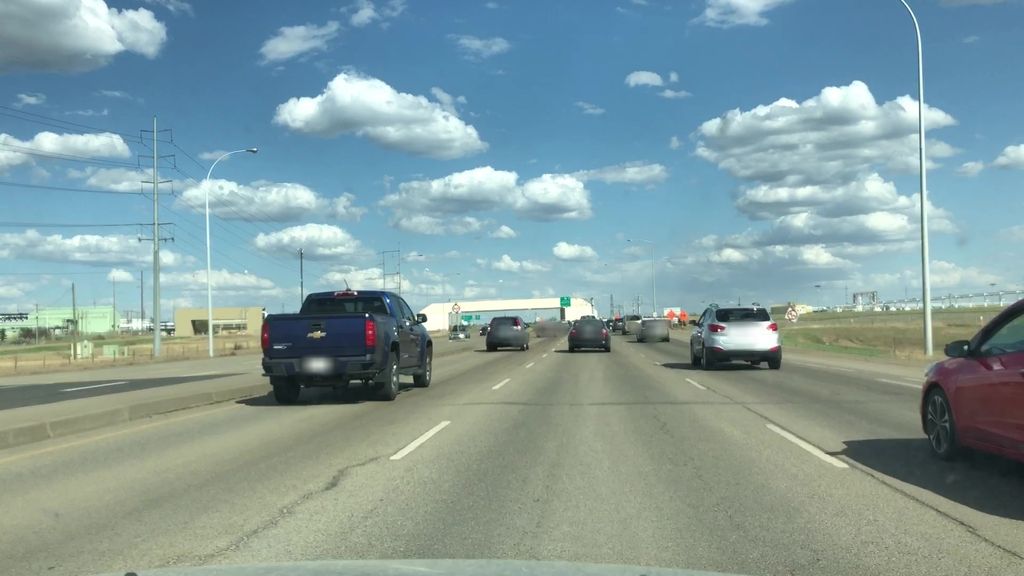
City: edmonton